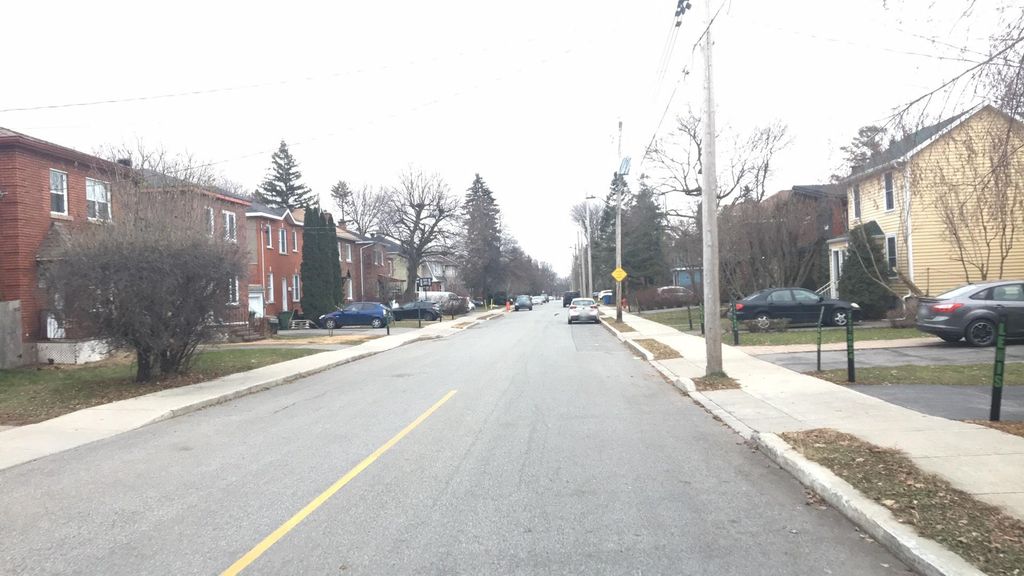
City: montreal